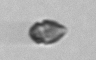
Label: Heterocapsa_rotundata